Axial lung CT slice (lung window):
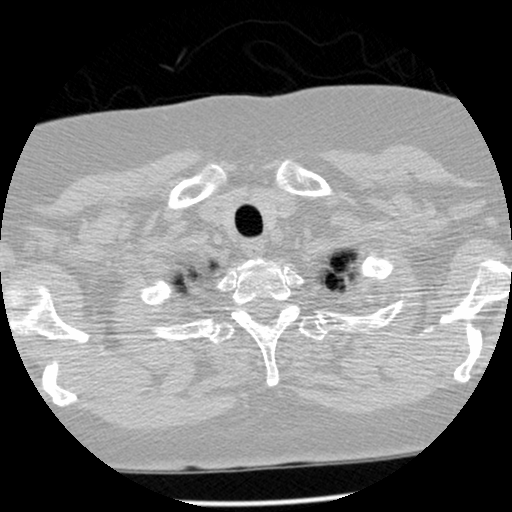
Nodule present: no